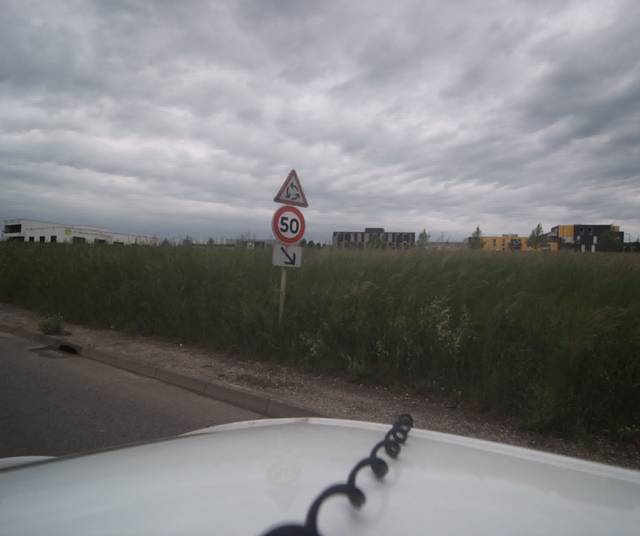
Region: France
Coordinates: 47.222, 5.959